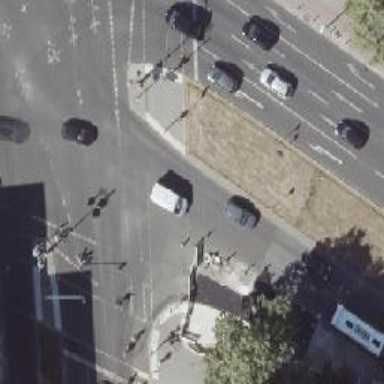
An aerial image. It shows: Road crossing with traffic signals.